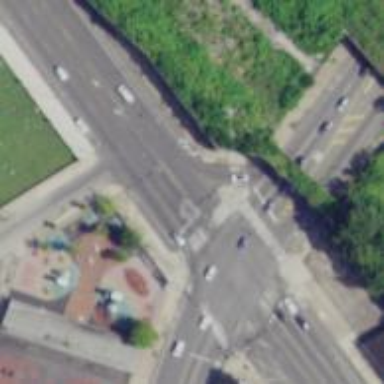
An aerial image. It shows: Traffic island located on footway.